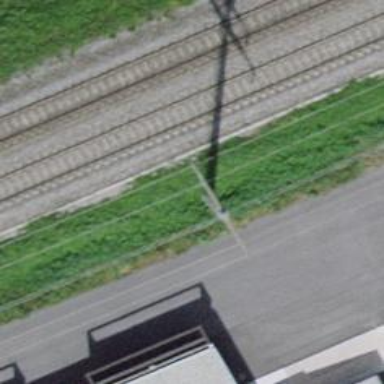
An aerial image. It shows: Power line in the image.